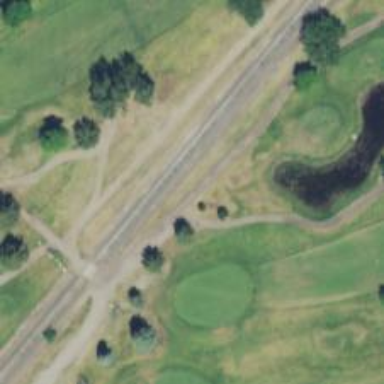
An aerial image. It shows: Service road used as golf cart path.